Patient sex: F
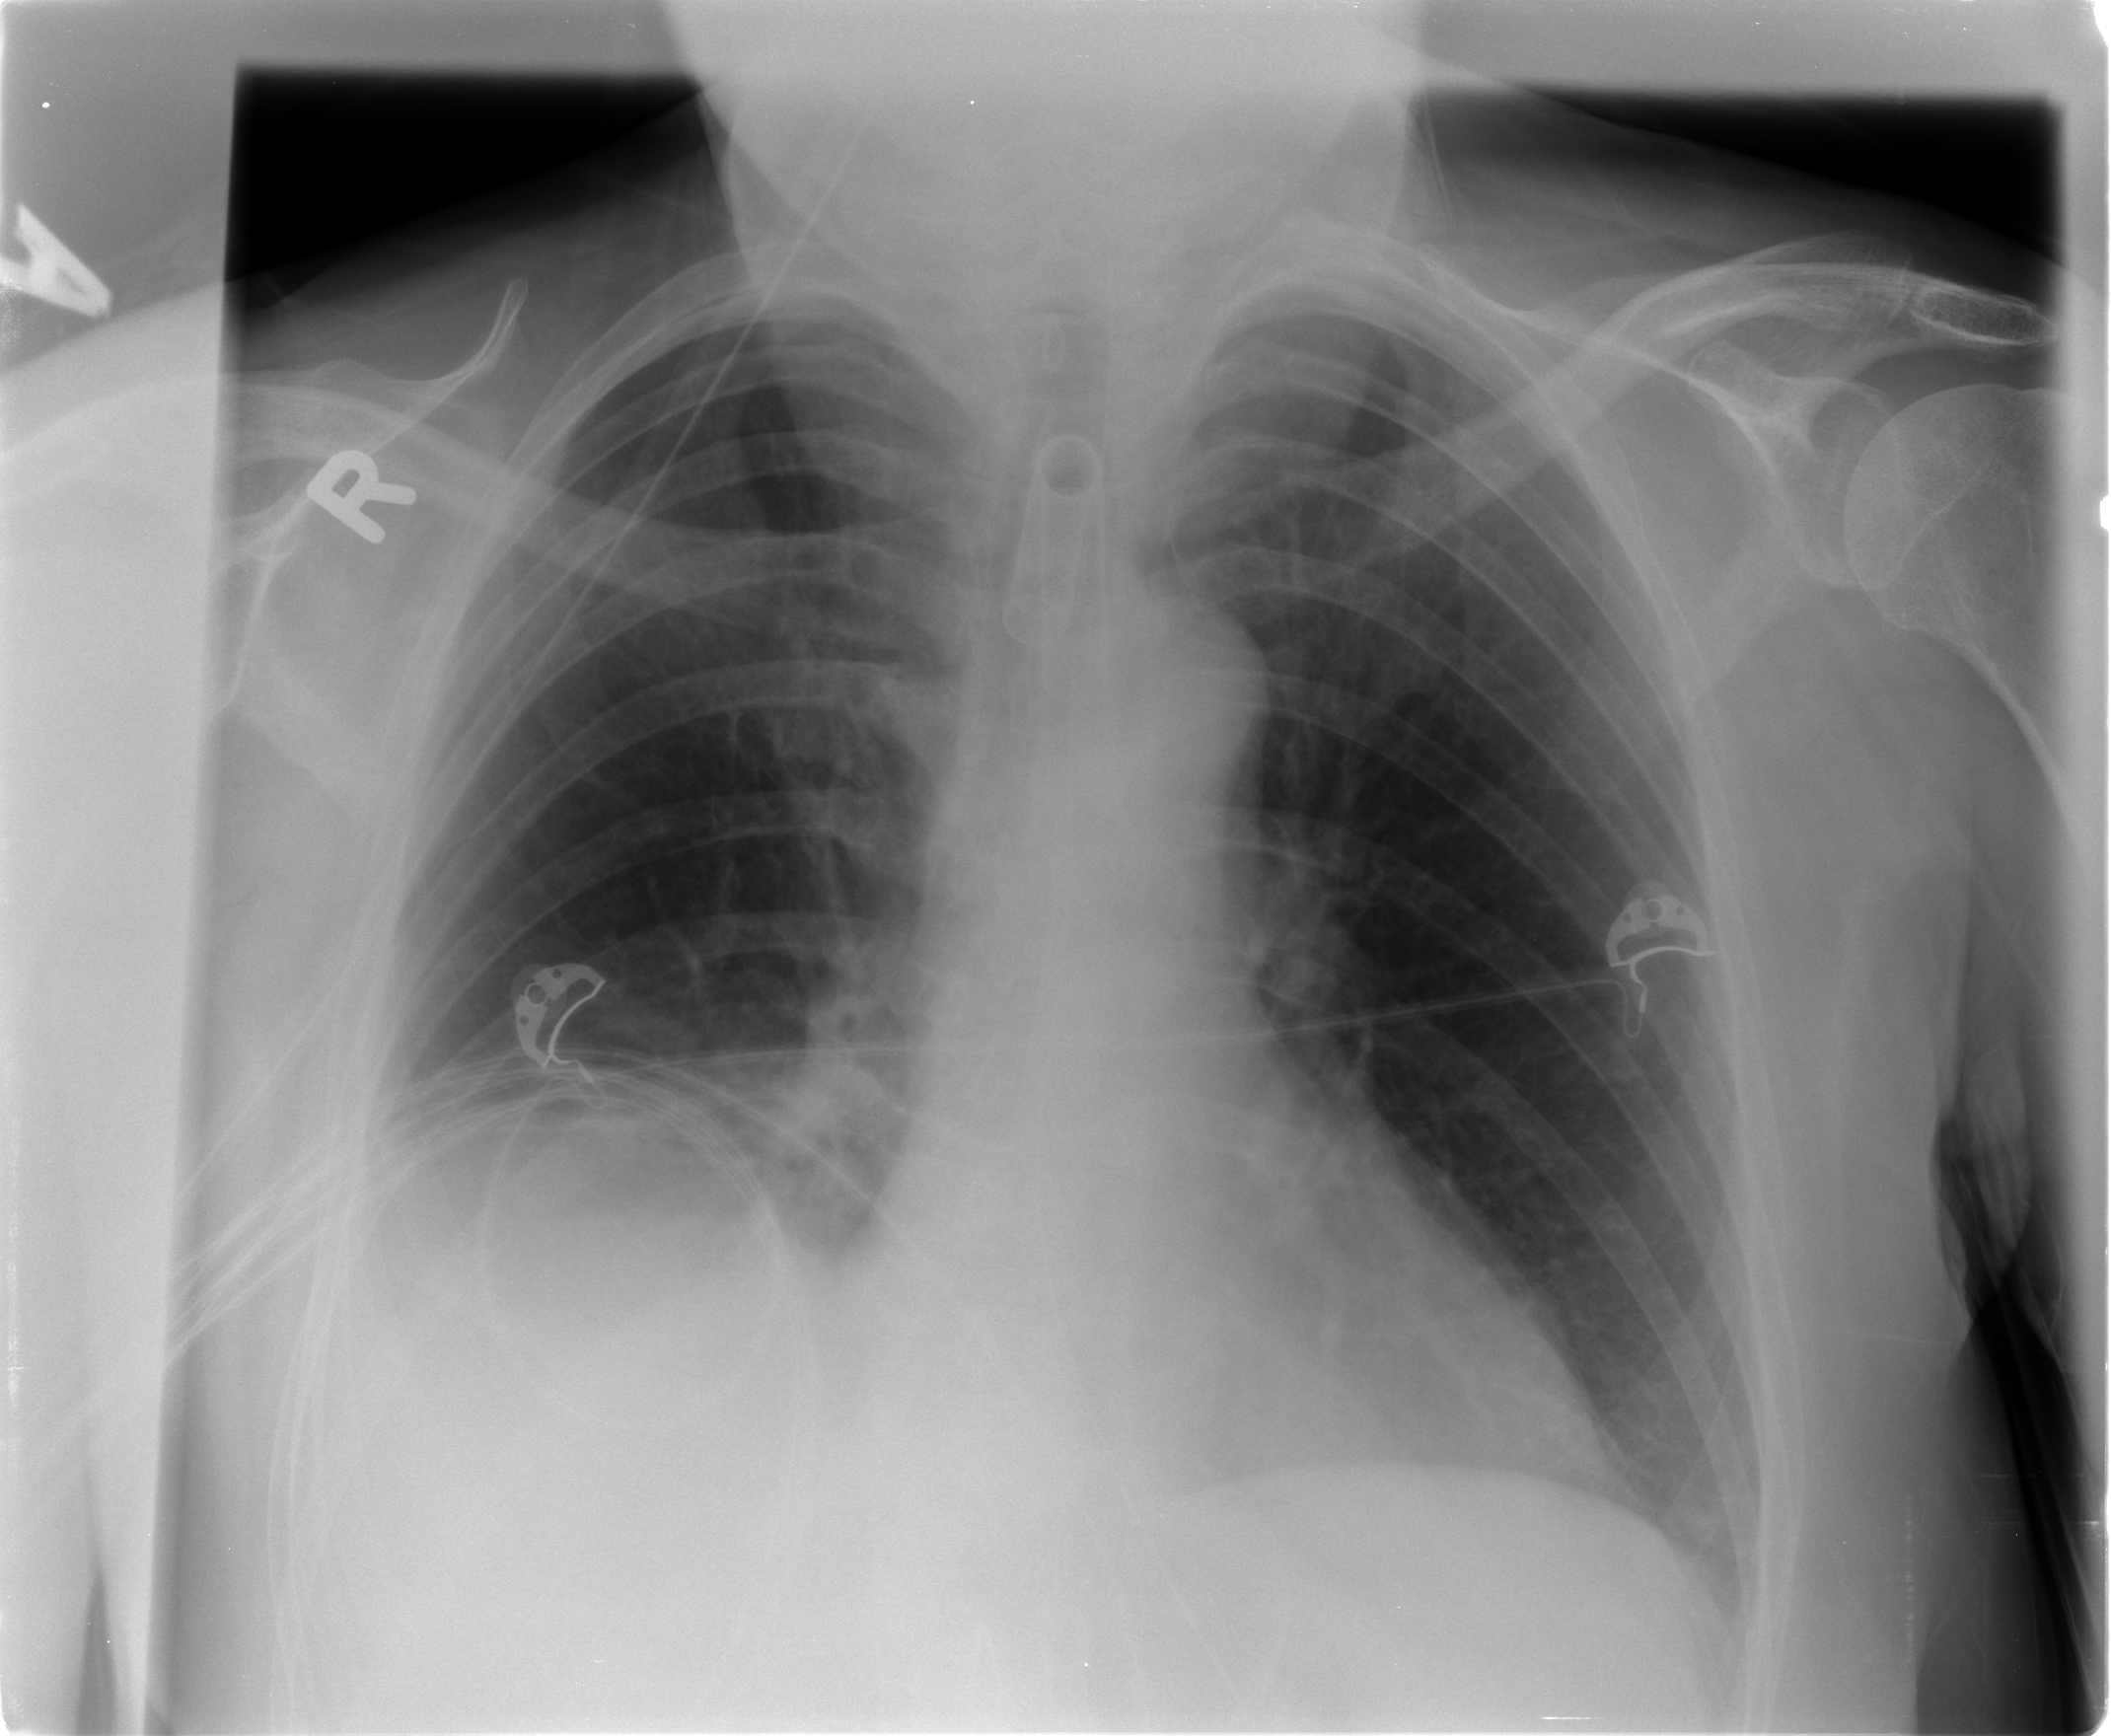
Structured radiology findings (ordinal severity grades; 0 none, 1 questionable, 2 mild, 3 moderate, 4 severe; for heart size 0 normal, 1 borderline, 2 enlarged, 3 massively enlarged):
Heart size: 0
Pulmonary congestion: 1
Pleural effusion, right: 1
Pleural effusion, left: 0
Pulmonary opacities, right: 1
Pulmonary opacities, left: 0
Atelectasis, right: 1
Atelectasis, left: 0